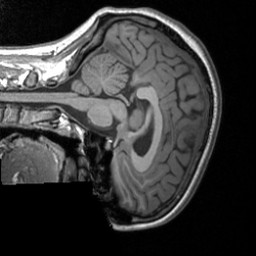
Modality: T1w
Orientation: sagittal
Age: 24
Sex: female
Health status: healthy
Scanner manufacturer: siemens
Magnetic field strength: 3 T
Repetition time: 1.9 s
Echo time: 0.00226 s